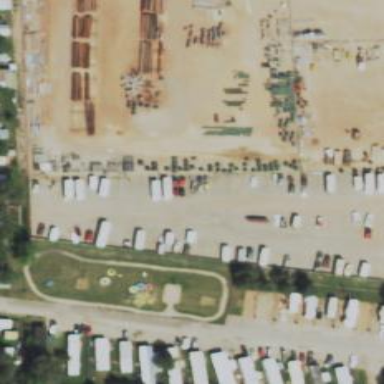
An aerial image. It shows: Storage rental shop offering boat and RV storage services.